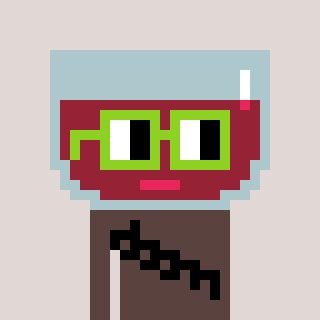
a pixel art character with square light green glasses, a wine-shaped head and a darkbrown-colored body on a warm background